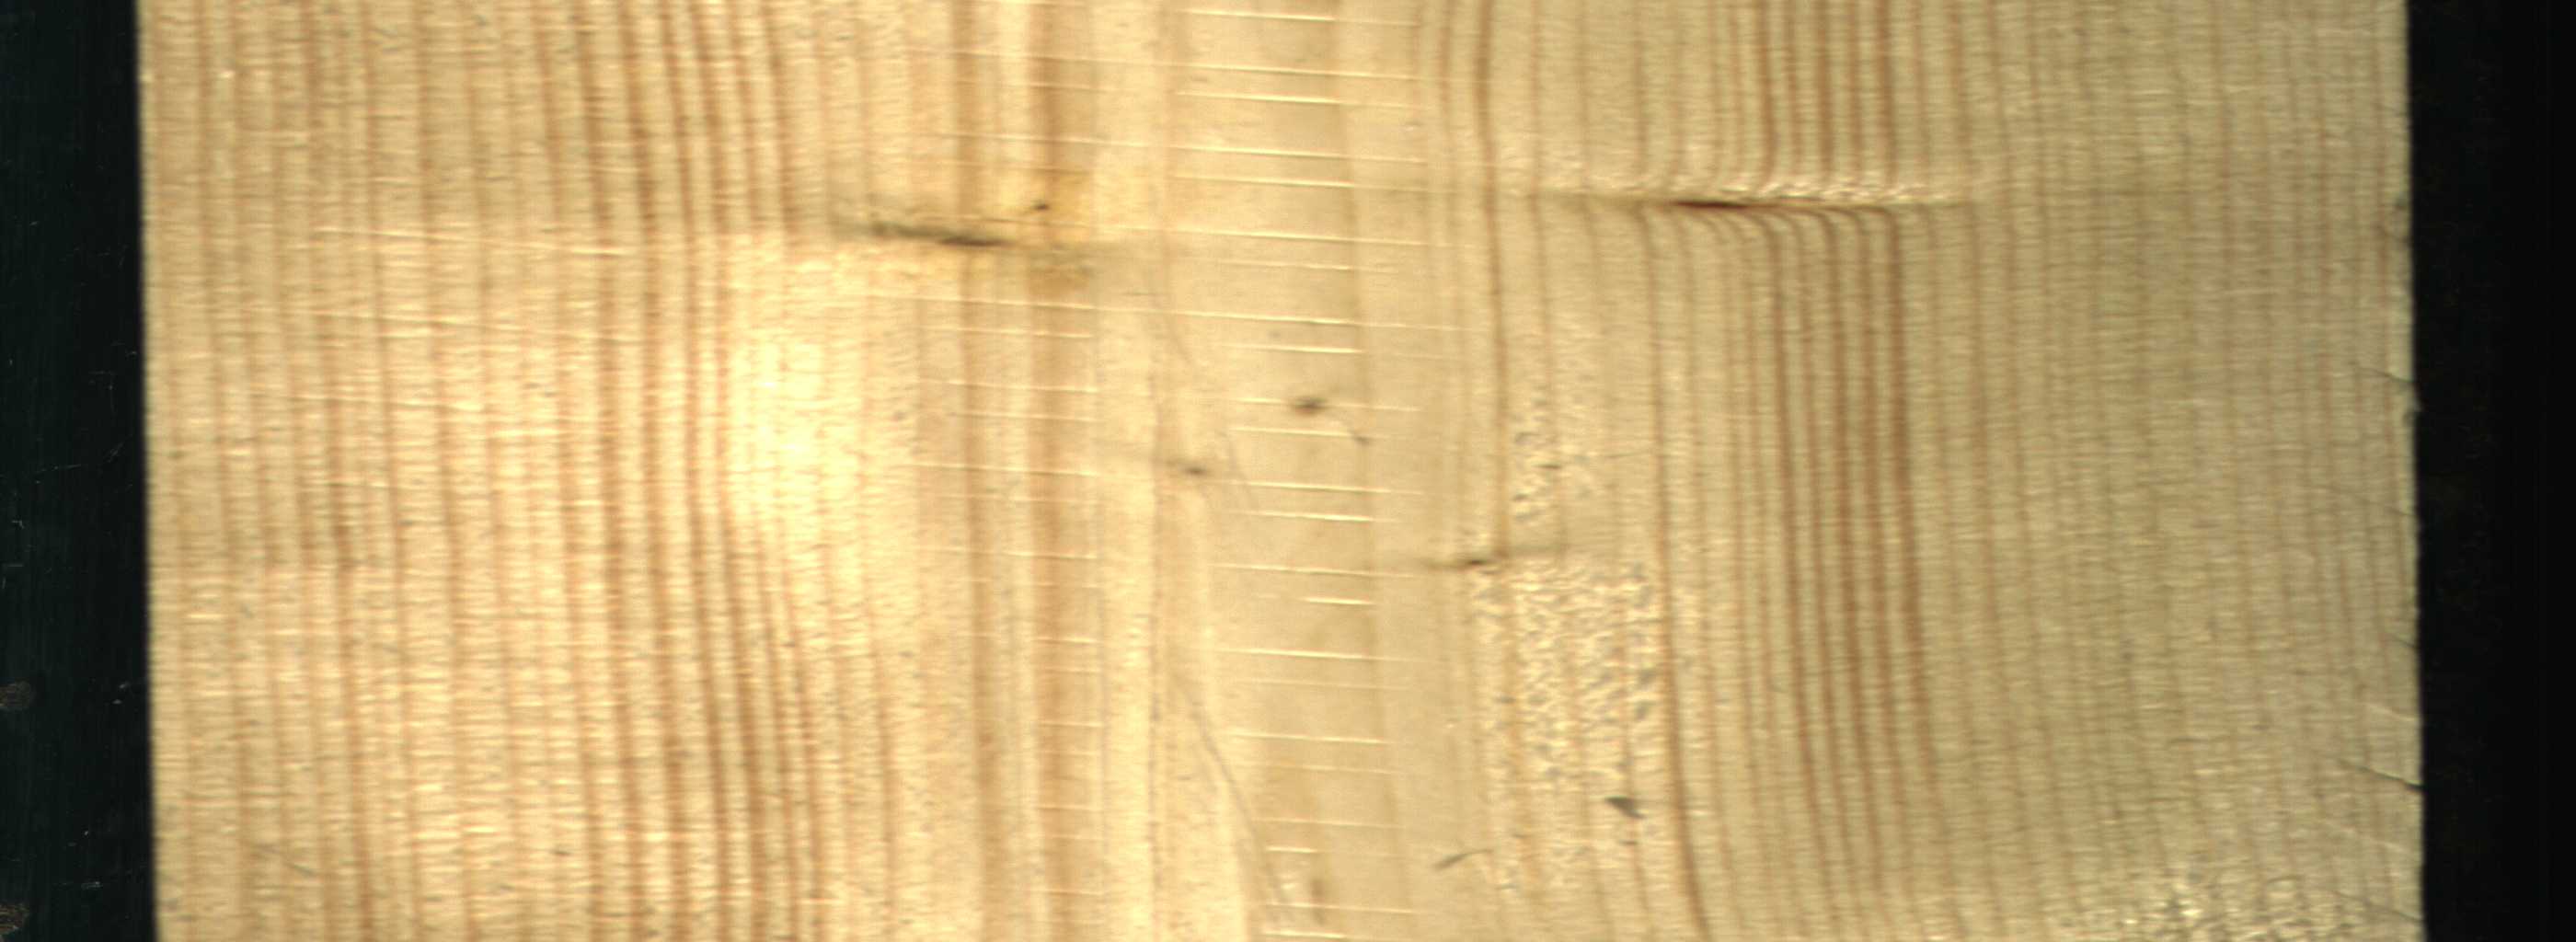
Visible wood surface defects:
Live_Knot
Live_Knot